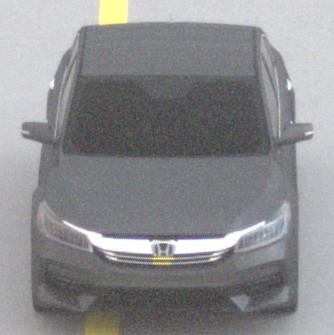
Make: Honda
Model: Accord Hybrid
Detailed model: 9. Generation
Model produced from: 2015
Model produced until: 2019
Doors: 4
Color: gray
Road condition: dry road
Daytime: night
Contrast: low contrast